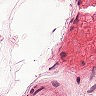
Metastatic tissue present: no